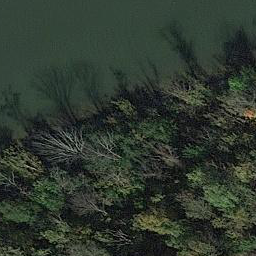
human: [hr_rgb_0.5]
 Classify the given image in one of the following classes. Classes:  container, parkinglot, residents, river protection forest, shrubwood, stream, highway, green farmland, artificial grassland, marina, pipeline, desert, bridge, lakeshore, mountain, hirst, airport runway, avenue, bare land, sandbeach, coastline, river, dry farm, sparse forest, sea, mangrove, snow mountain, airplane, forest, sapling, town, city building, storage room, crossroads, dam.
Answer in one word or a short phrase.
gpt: river protection forest